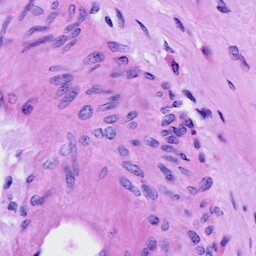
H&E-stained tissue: Cervix